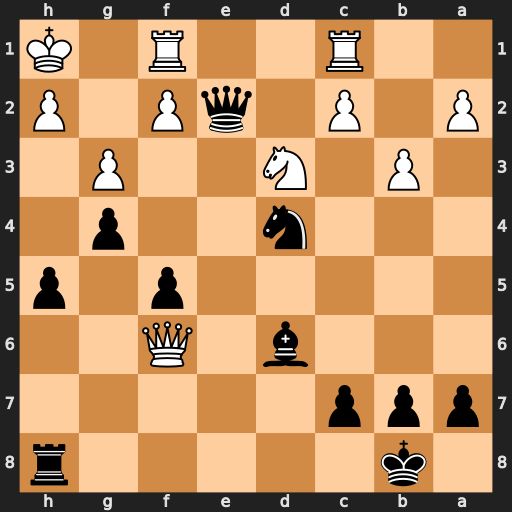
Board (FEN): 1k5r/ppp5/3b1Q2/5p1p/3n2p1/1P1N2P1/P1P1qP1P/2R2R1K
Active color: b
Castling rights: -
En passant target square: -
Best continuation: Qf3+ Kg1 Ne2#